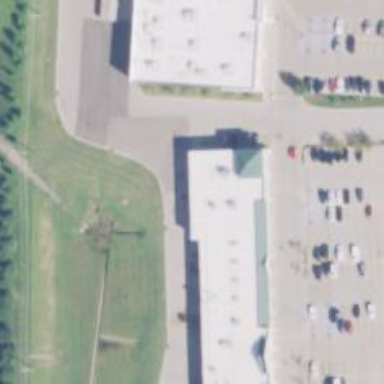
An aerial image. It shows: Fitness center located in leisure land.